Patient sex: M
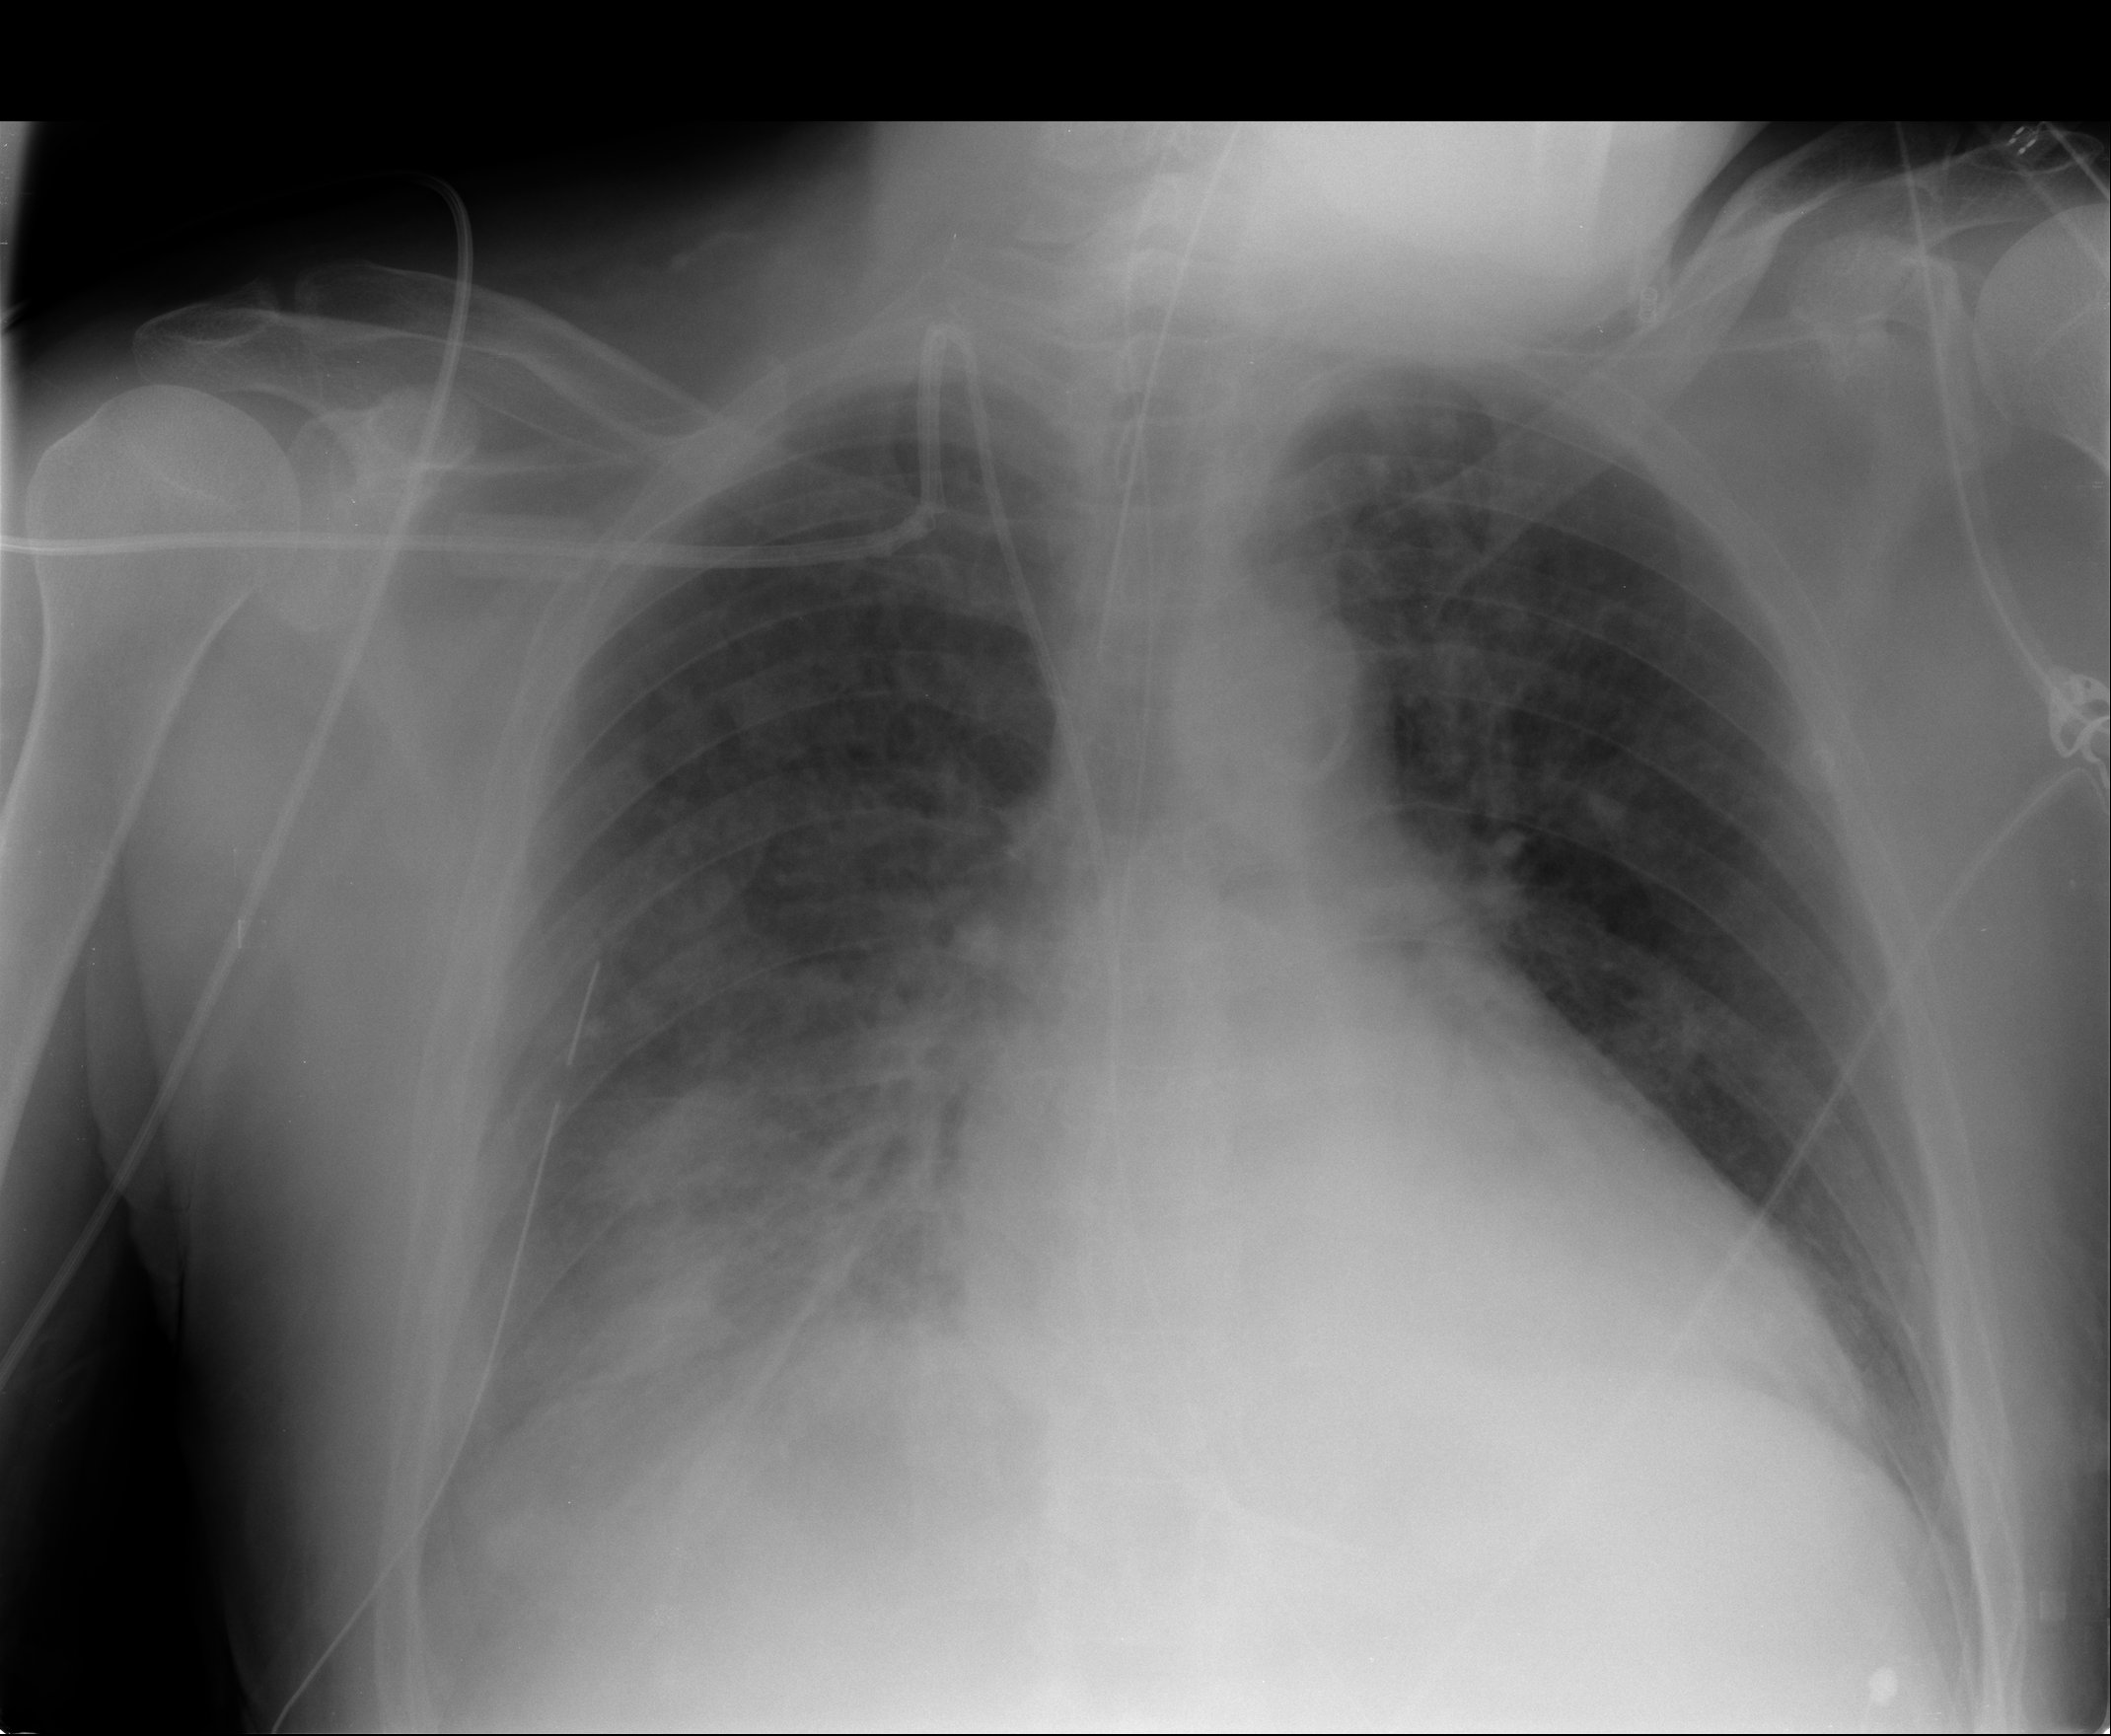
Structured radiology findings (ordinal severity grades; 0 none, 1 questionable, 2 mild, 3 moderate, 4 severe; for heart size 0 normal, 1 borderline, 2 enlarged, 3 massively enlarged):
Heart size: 3
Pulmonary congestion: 3
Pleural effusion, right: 2
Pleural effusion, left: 0
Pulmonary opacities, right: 3
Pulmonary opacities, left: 1
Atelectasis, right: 3
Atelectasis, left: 1